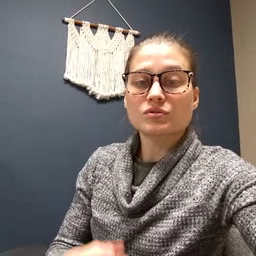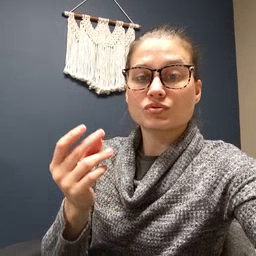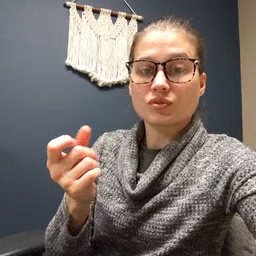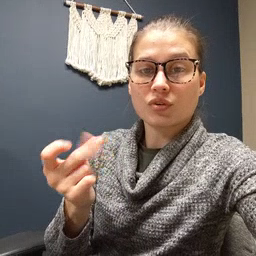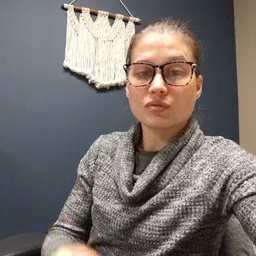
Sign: dog